Field crop: tomato
Growth stage: 2
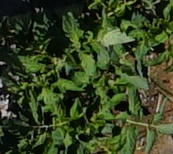
Species: tomato